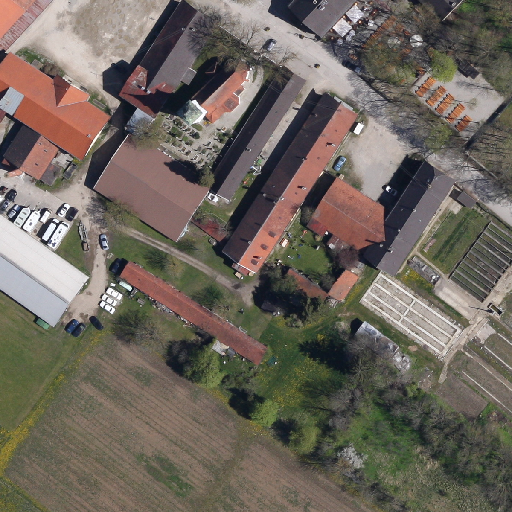
Referring expression: vehicle driving on the road